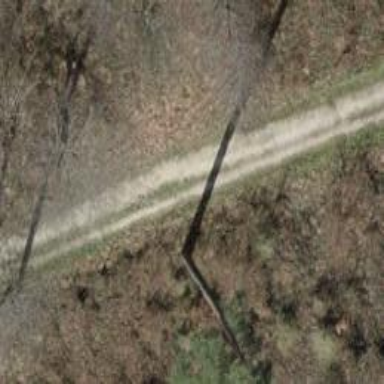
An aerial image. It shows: Track with grade2 tracktype.